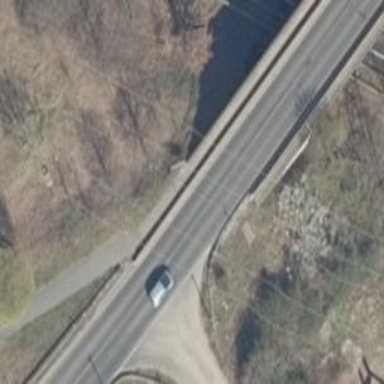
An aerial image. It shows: Secondary road with asphalt surface passing over bridge.